Interaction volume radius: 10 \u00c5
Interaction volume height: 20 \u00c5
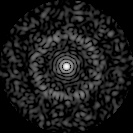
Disorder parameter: 0.812